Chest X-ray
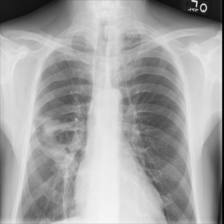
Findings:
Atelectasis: negative
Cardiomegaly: negative
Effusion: negative
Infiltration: positive
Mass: negative
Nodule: negative
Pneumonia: positive
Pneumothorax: negative
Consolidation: negative
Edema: negative
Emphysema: negative
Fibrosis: negative
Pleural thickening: negative
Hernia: negative